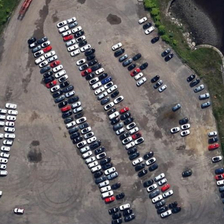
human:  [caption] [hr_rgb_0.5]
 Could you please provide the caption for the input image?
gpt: many cars are in a wild parking lot near some green trees and a river .

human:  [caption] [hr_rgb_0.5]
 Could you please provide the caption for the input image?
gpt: many cars are in a wild parking lot near some green trees and a river .

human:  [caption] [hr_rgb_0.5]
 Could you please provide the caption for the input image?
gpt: many cars are in a wild parking lot near some green trees and a river .

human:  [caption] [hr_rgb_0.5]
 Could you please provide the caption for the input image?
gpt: many cars are in a wild parking lot near some green trees and a river .

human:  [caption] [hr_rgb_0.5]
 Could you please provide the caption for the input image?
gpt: many cars are in a wild parking lot near some green trees and a river .